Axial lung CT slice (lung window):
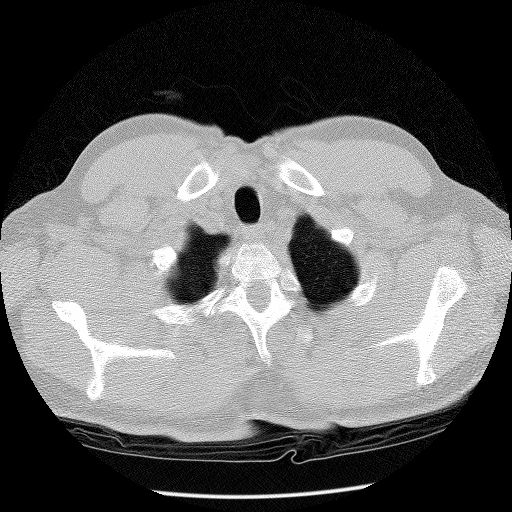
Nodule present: no